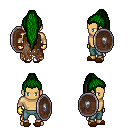
a pixel art fantasy rpg character, male body template, human, tanned skin, brown tattered cape, teal pants, green extra-long topknot hairstyle, gold gloves, brown slippers, shield, four views (front, back, left, right), 2x2 character sprite sheet, small pixel art, hard edges, no anti-aliasing